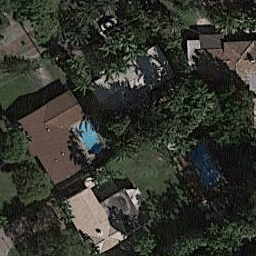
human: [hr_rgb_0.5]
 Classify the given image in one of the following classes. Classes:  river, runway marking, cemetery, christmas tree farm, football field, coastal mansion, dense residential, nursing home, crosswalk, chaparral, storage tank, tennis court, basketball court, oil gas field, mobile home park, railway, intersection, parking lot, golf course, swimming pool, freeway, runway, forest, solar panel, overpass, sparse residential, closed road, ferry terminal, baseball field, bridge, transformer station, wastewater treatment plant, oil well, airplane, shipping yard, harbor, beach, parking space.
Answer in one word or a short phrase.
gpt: coastal mansion